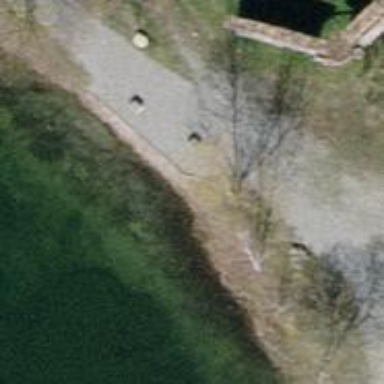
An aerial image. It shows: Concrete bench.